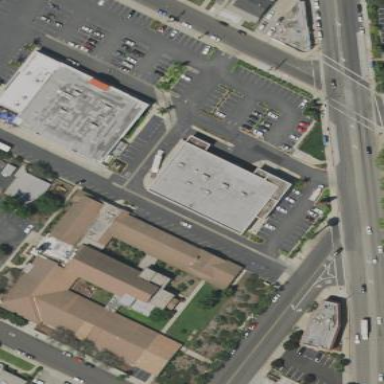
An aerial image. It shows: Retail building.